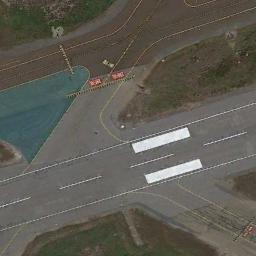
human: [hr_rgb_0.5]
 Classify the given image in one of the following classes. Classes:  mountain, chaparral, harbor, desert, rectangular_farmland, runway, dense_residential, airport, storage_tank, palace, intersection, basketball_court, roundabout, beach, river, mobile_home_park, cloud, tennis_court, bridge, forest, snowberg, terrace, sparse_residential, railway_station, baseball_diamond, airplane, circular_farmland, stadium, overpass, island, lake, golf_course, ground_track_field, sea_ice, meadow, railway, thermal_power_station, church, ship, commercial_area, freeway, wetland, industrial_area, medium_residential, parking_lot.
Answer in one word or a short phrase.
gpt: runway